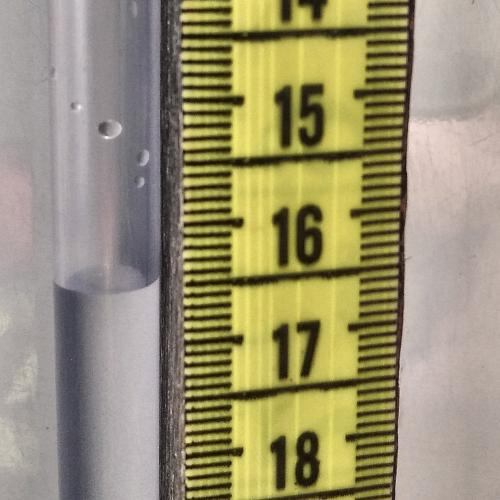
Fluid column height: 16.5 cm